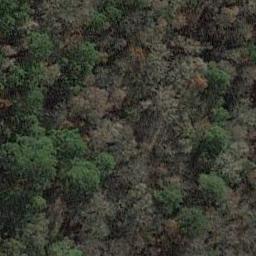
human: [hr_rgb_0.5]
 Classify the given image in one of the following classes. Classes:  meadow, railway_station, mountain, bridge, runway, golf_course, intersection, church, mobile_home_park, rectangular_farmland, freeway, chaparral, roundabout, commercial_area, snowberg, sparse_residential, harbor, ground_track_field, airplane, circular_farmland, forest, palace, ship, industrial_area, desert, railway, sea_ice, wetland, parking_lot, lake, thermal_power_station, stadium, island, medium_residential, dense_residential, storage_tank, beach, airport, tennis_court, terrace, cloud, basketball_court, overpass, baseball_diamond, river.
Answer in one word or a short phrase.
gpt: forest